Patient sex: M
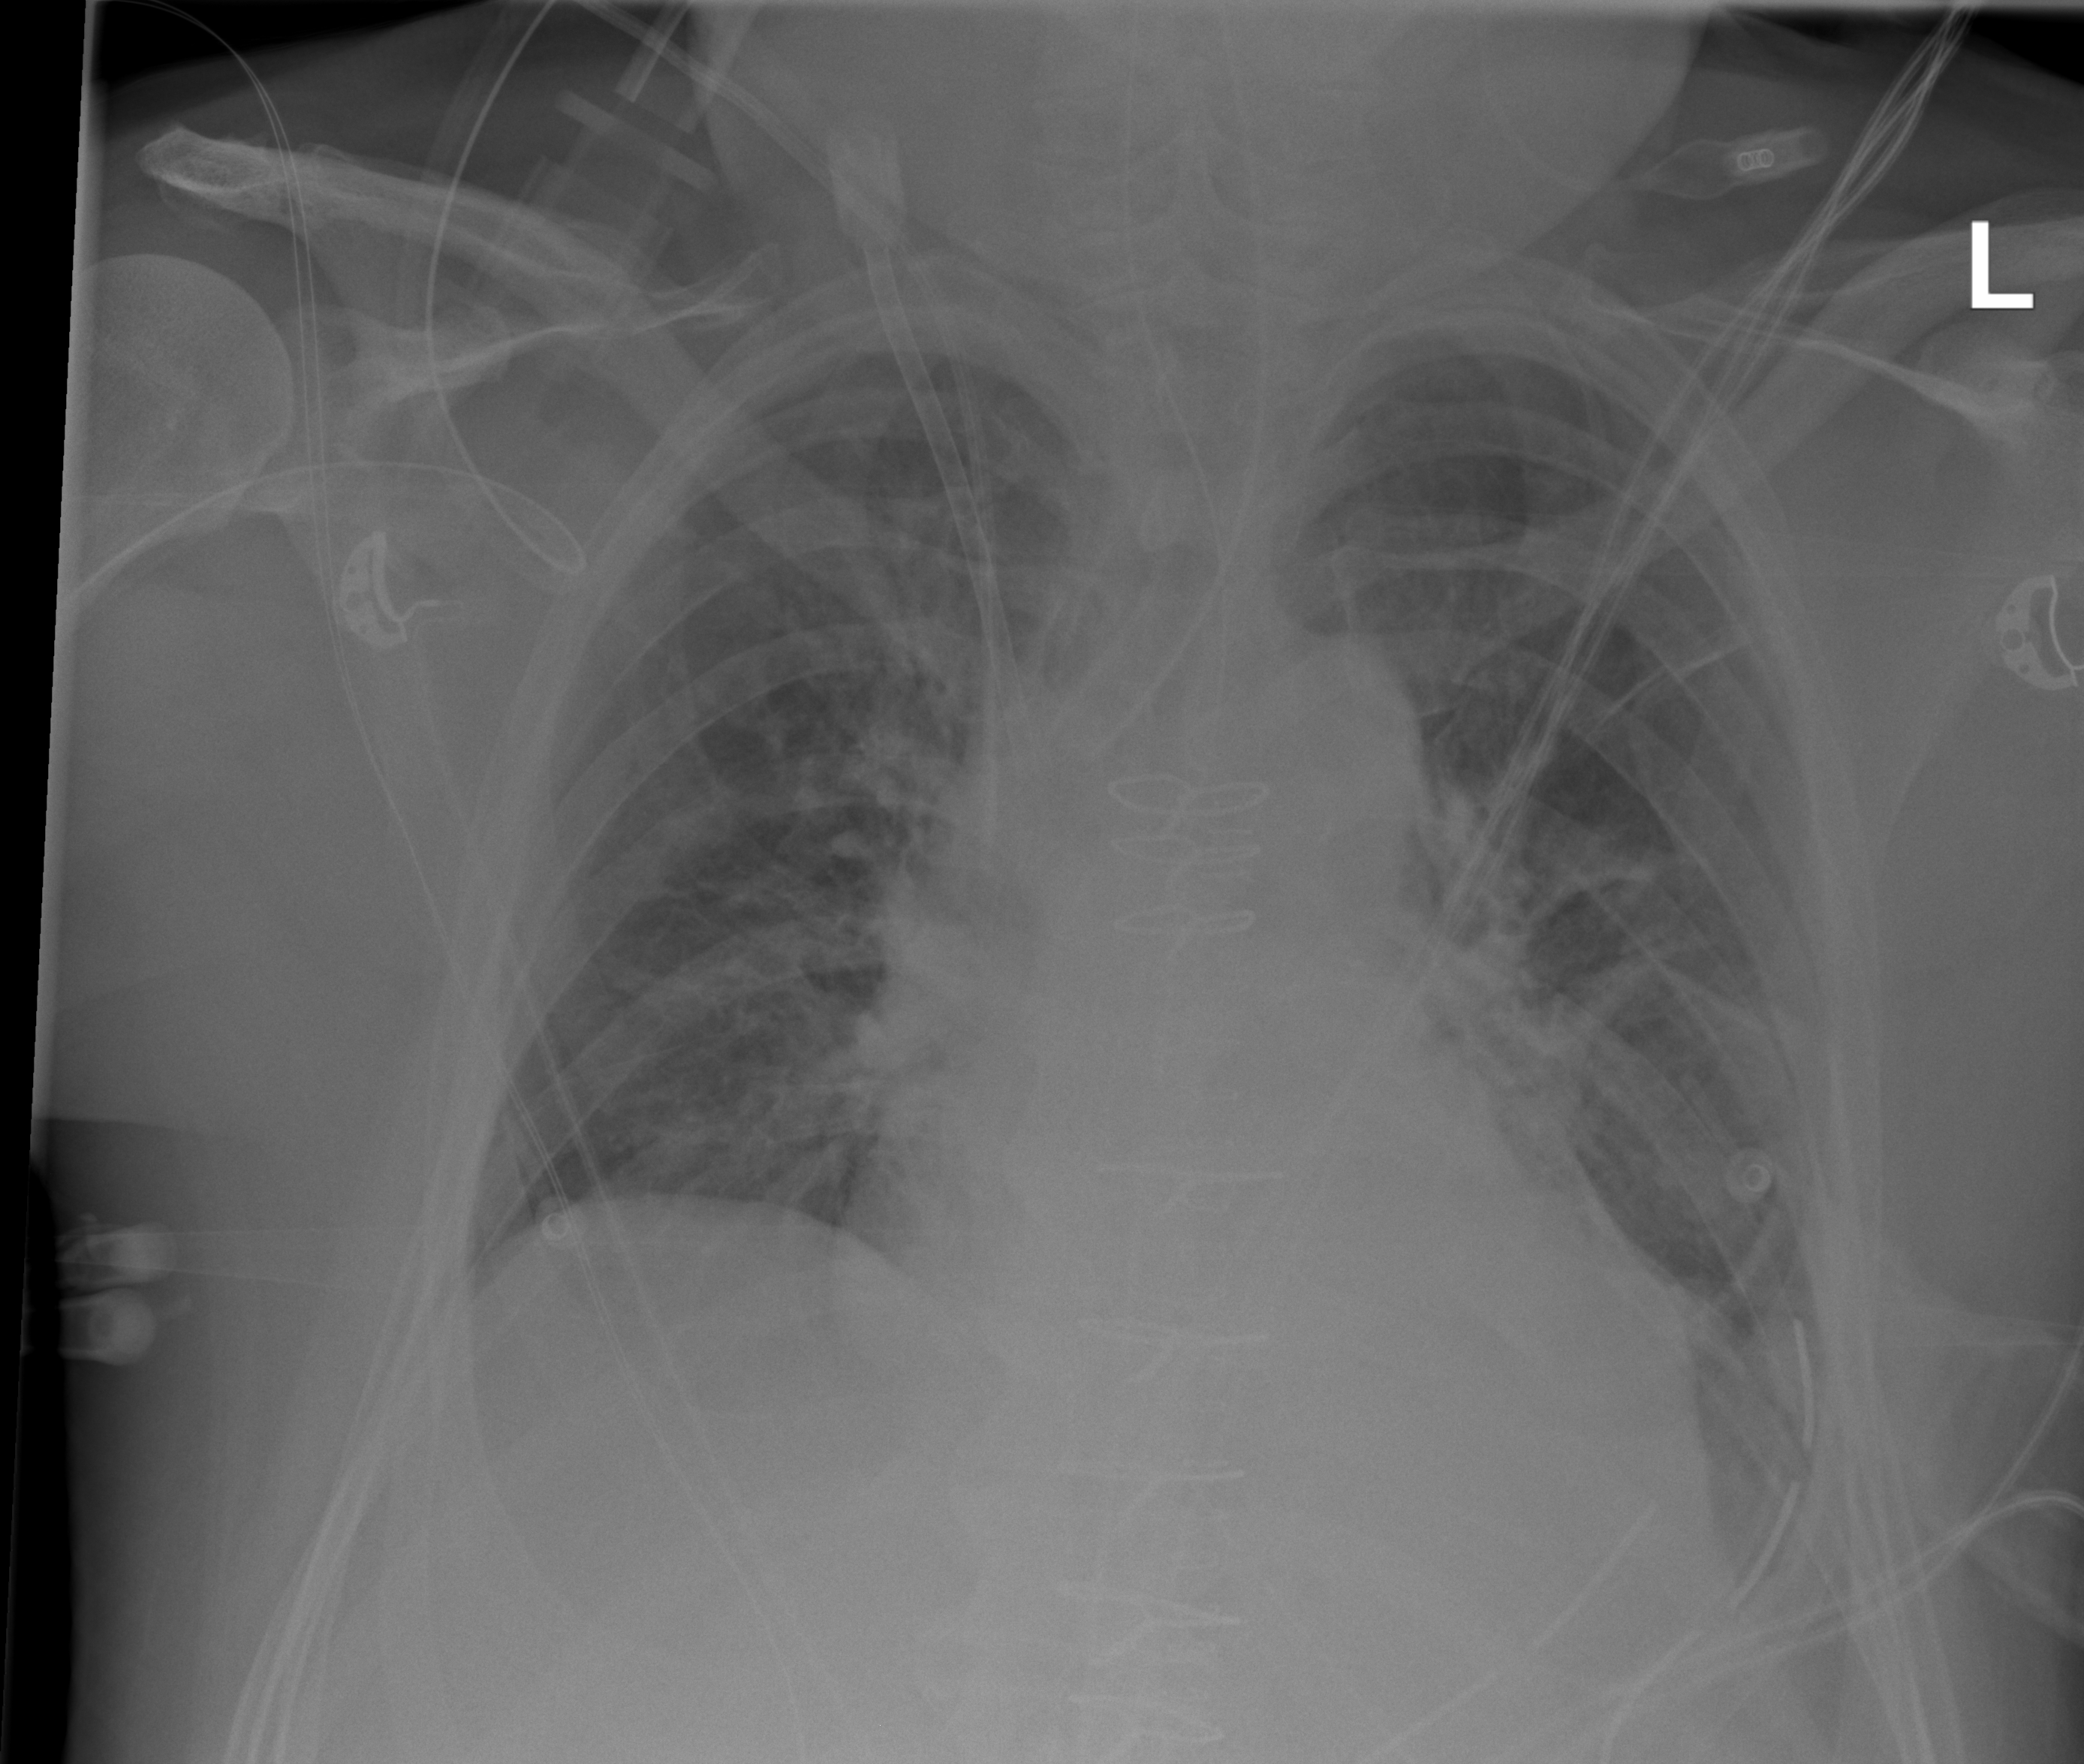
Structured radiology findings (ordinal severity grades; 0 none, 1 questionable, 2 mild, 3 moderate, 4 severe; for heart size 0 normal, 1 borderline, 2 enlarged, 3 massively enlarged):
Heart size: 0
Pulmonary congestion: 2
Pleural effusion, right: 0
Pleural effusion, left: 1
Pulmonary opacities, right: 0
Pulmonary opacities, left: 0
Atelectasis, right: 0
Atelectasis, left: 2